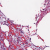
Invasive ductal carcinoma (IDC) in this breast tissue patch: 0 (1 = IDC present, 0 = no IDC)